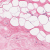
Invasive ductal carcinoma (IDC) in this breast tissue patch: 0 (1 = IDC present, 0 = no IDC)